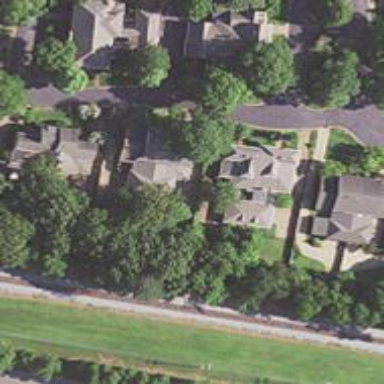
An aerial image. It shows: Driveway.